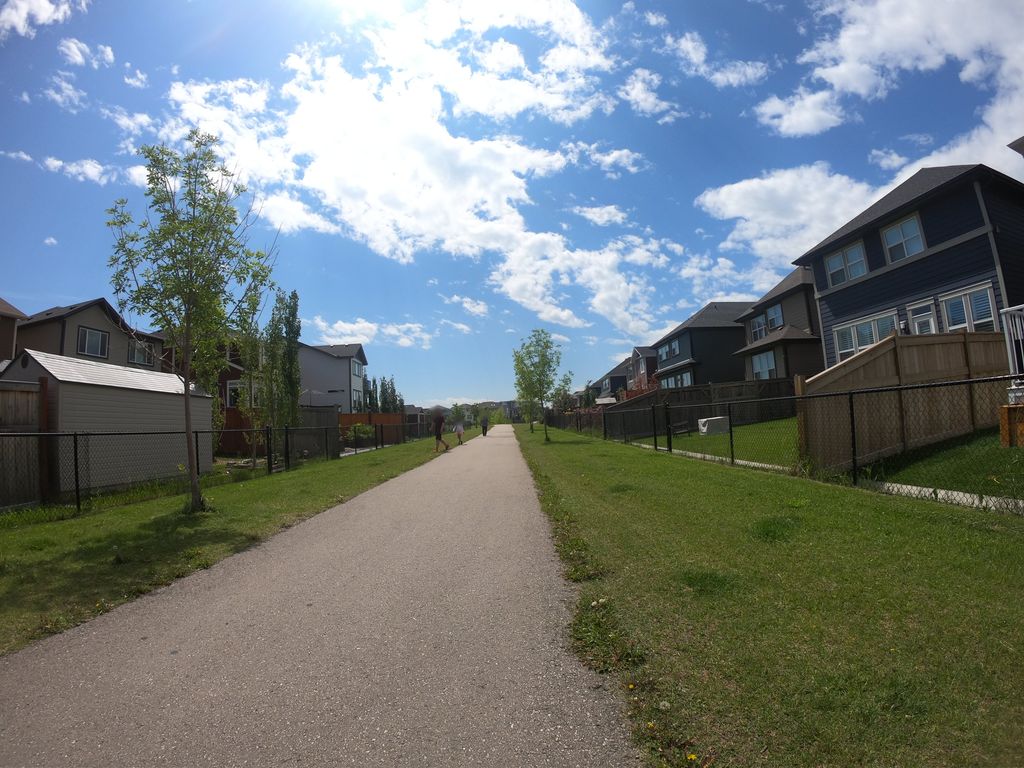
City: calgary